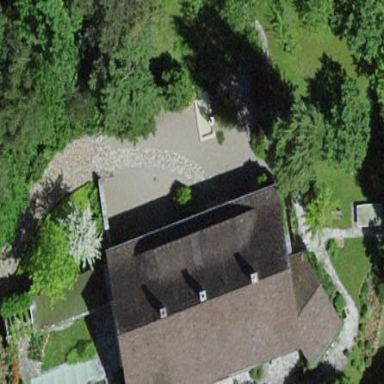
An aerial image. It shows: Simple and straightforward house.